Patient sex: M
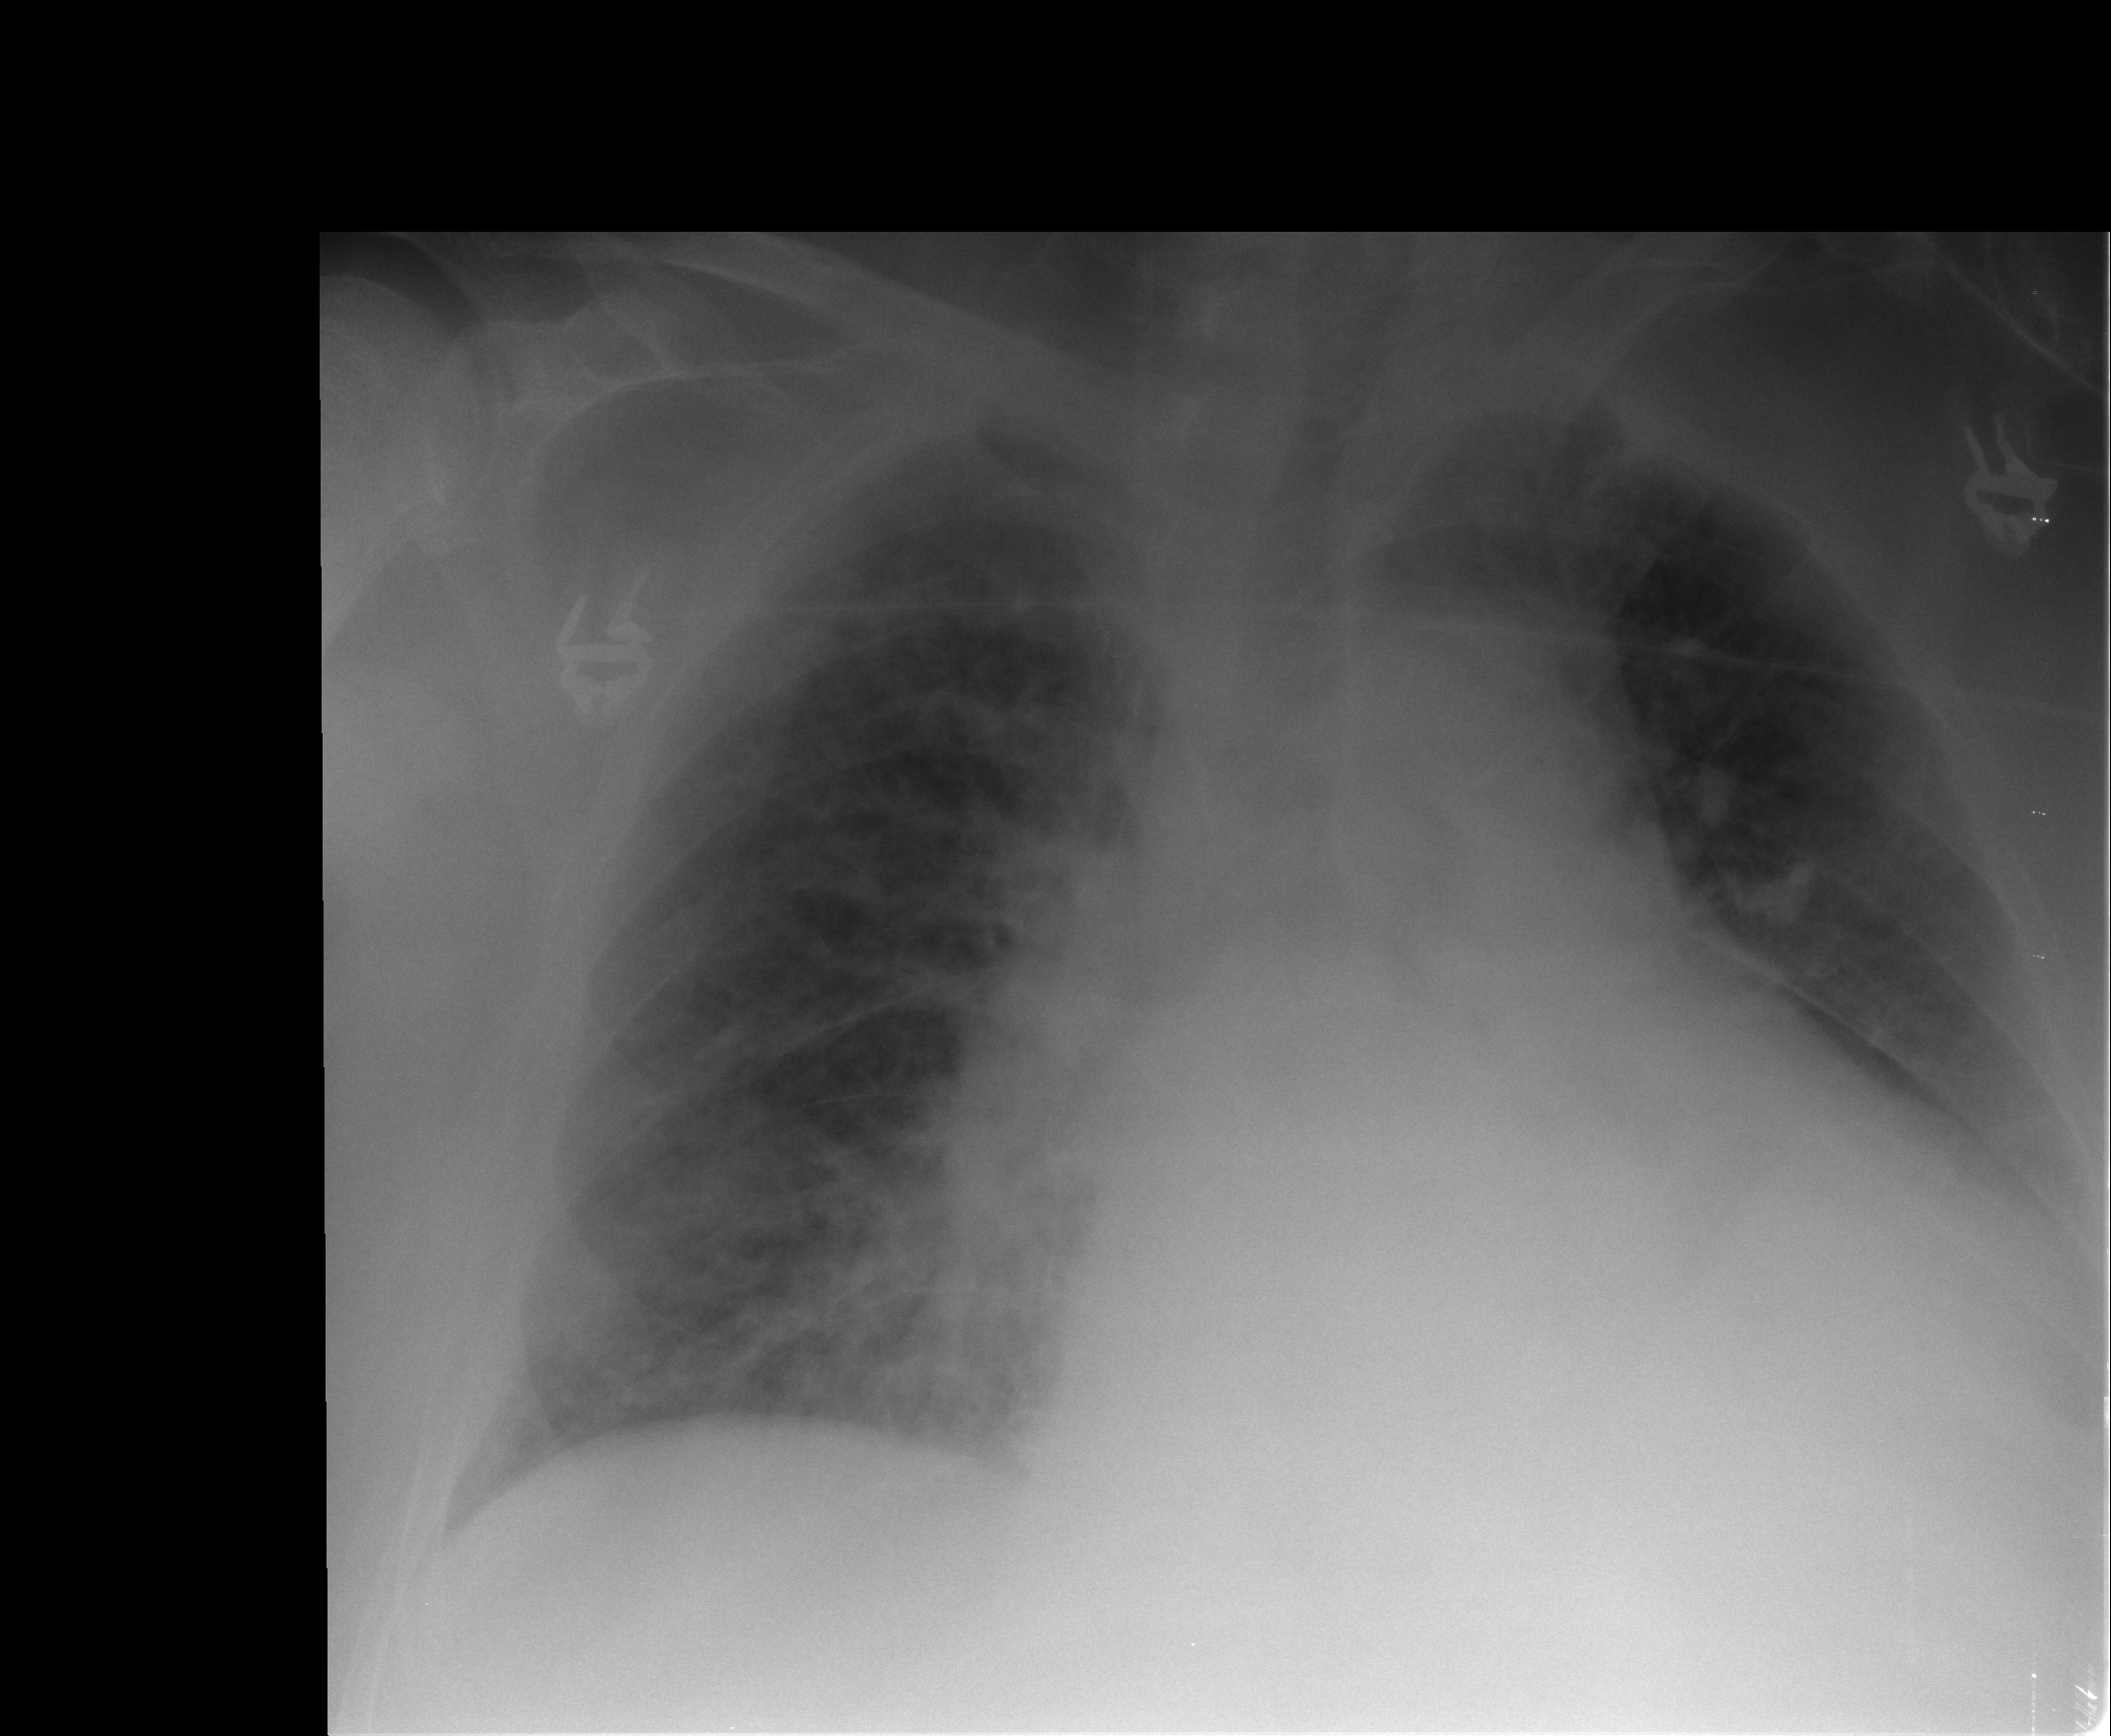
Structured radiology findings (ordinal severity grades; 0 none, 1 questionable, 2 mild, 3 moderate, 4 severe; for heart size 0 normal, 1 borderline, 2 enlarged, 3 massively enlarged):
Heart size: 3
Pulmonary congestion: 2
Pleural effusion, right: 2
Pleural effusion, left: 2
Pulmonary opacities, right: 3
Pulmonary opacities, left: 0
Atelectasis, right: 2
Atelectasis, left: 2